Field crop: maize
Growth stage: 2
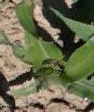
Species: maize